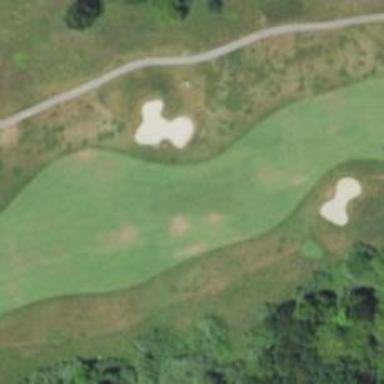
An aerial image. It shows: View of golf hole.